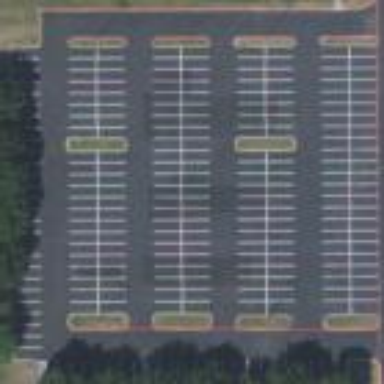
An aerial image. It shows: Parking area with surface.